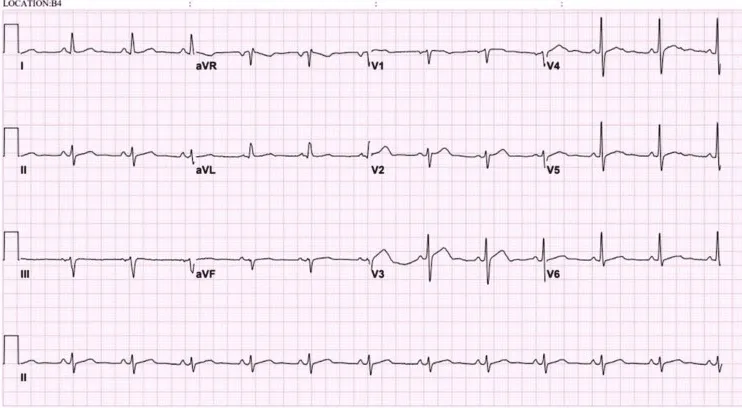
Normal ECG done in 2002.
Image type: electrography (ekg)